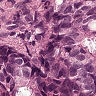
Metastatic tissue present: yes